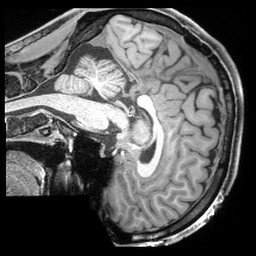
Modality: T1w
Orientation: sagittal
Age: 25
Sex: male
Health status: healthy
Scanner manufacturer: siemens
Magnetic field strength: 3 T
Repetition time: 2.4 s
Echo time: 0.00194 s